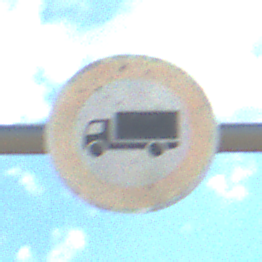
Verkehrszeichen: VerbotFuerKraftfahrzeugeUeberDreiKommaFuenfTonnen
Umgebung: Outdoor, Nature
Tageszeit: Midday
Wetter: PartlyCloudy
Licht: Natural
Jahreszeit: Autumn
Kontrast: HighContrast